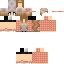
A female human skin with medium skin, wearing blonde long hair dressed in a blue tshirt and black shorts, featuring a closed mouth.